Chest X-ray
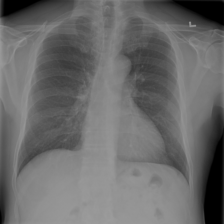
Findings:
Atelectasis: negative
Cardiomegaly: negative
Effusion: negative
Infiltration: negative
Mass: negative
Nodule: negative
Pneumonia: negative
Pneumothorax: negative
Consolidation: negative
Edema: negative
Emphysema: negative
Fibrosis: negative
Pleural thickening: negative
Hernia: negative